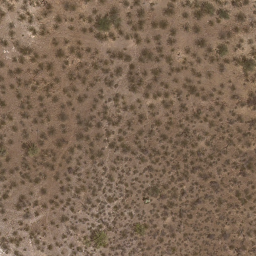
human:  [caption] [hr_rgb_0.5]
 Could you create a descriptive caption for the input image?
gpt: There are some grey plants scattered on the ground .

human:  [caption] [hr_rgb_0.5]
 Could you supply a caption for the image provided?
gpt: This is a chaparral .

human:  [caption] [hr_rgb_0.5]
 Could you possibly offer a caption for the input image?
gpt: Lots of plants scattered on the ground. .

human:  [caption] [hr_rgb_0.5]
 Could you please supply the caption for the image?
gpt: Lots of plants scattered in the loess ground. .

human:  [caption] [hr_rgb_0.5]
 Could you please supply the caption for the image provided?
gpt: Some grey plants are scattered in the loess ground .